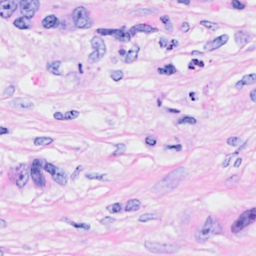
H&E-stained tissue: Breast